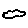
Label: cloud